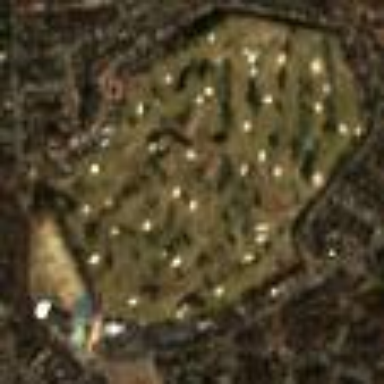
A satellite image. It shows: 18-hole golf course classified as leisure land.